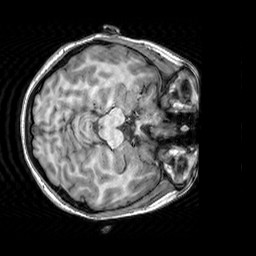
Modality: T1w
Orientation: axial
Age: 25
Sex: female
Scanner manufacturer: siemens
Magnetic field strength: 3 T
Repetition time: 2.3 s
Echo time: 0.00303 s